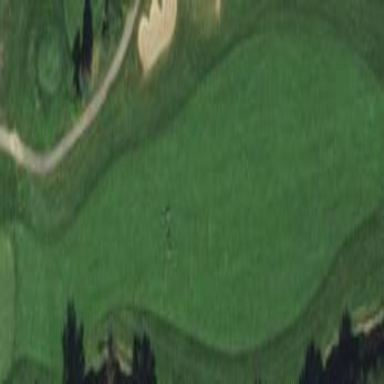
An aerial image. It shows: Well-maintained grassy area known as fairway on golf course.